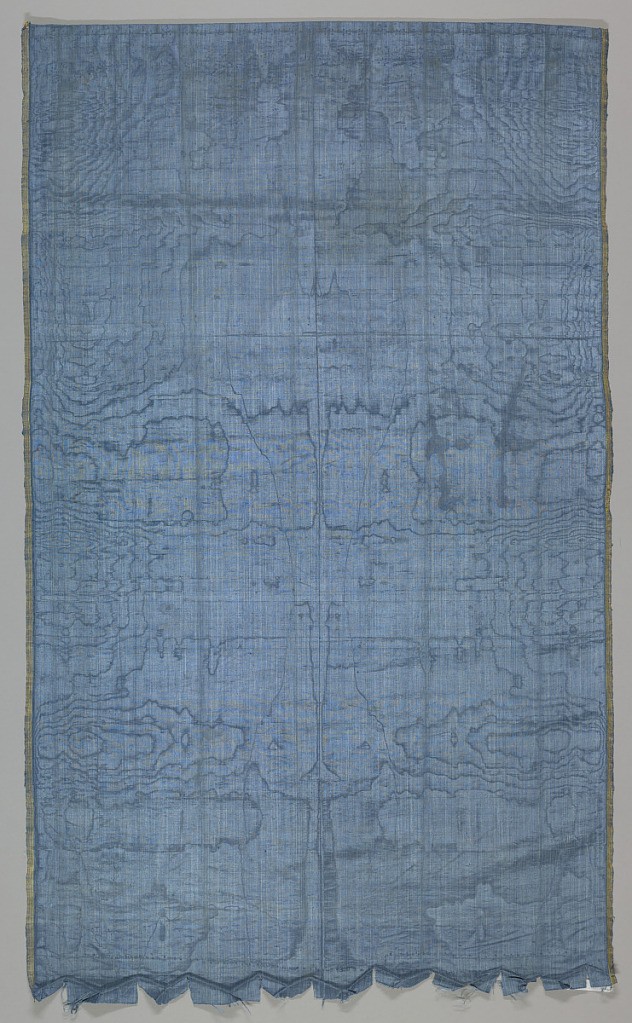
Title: Textile
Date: late 18th century
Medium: silk Technique: woven, moire
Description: Two lengths of blue moire with selvages in pink and yellow.